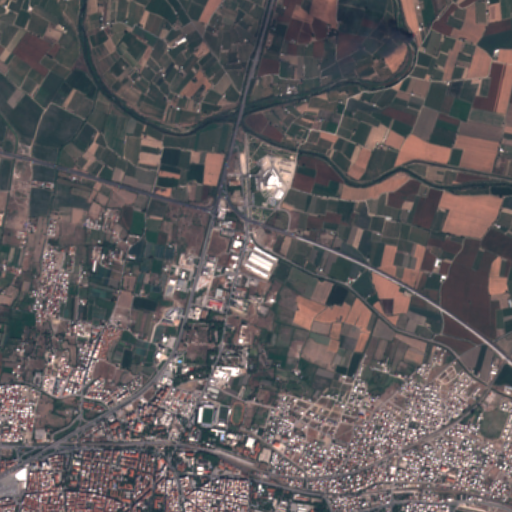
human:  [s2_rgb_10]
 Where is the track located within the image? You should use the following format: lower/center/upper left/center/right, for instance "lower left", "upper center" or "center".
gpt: The track is located in the lower center of the image.
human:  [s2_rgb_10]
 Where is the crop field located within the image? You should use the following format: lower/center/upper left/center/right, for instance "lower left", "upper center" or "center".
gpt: There is no crop field in the image.